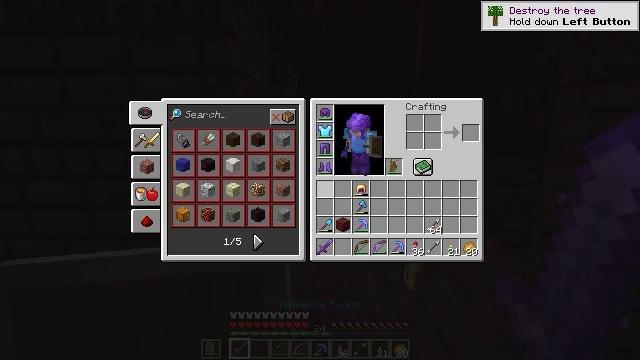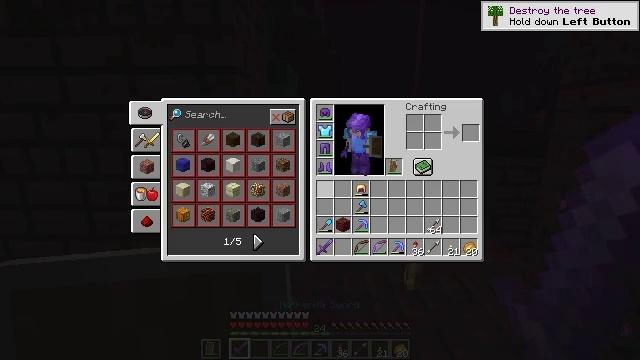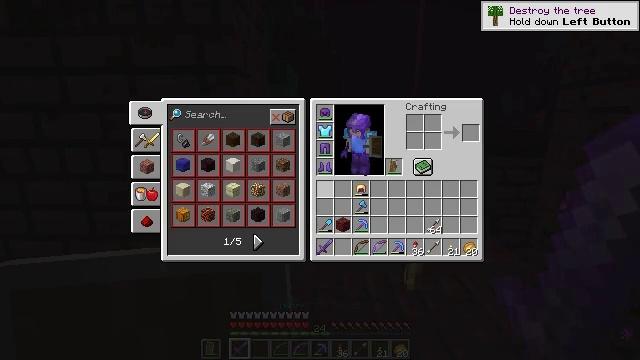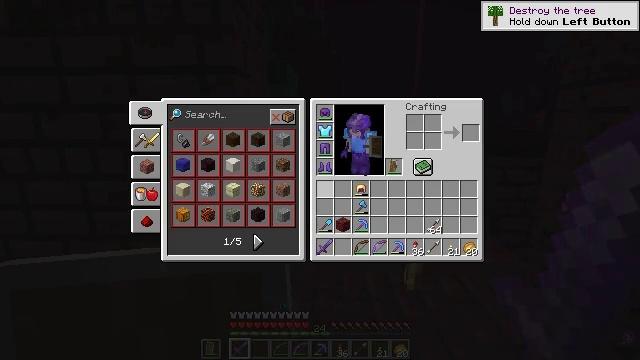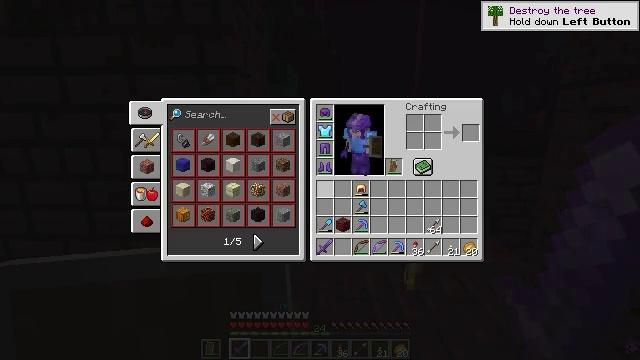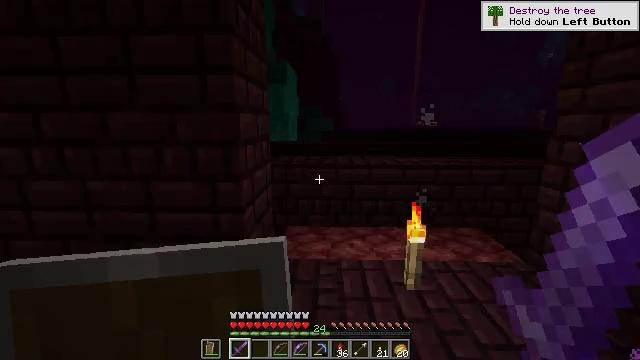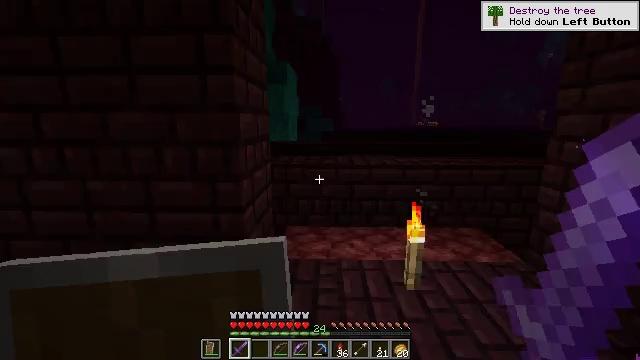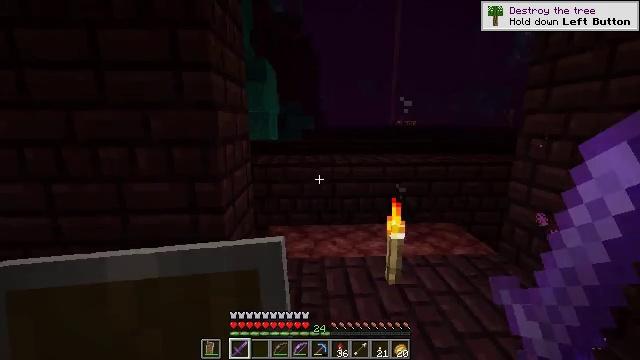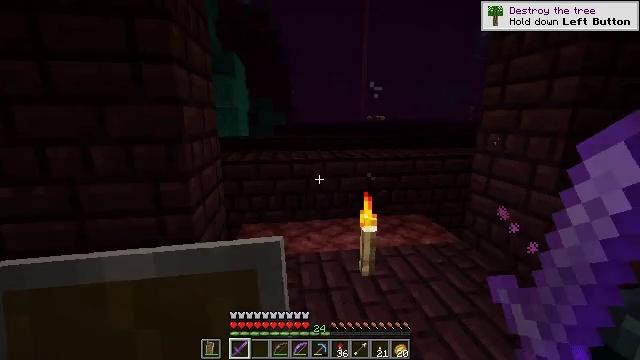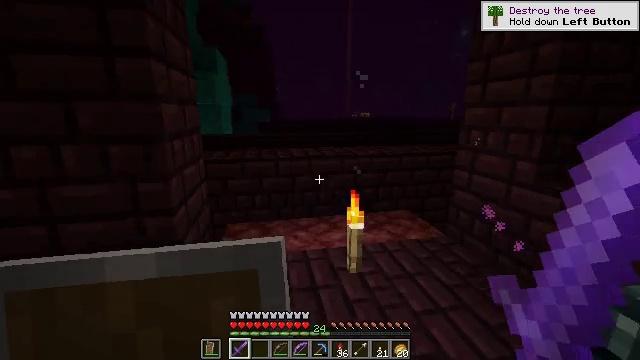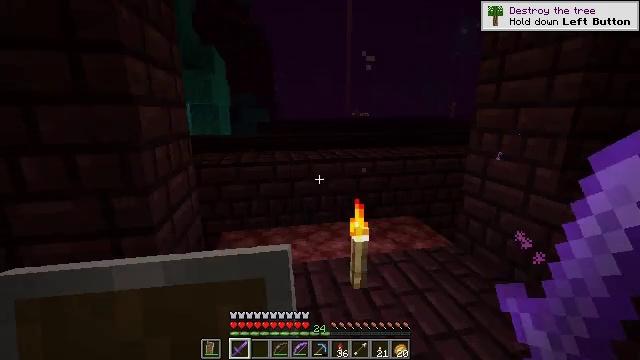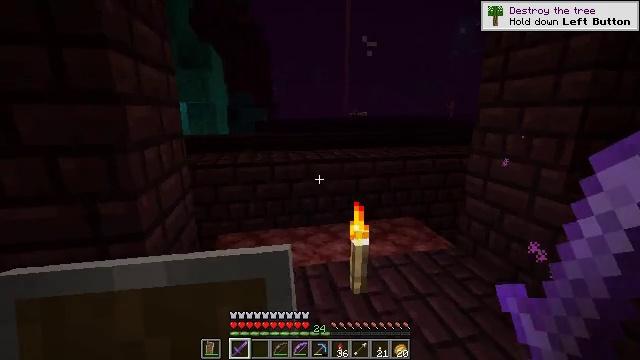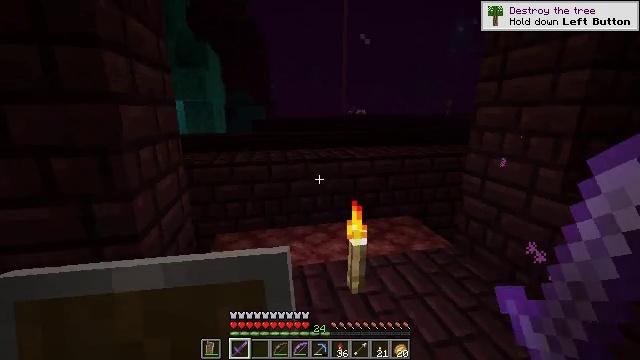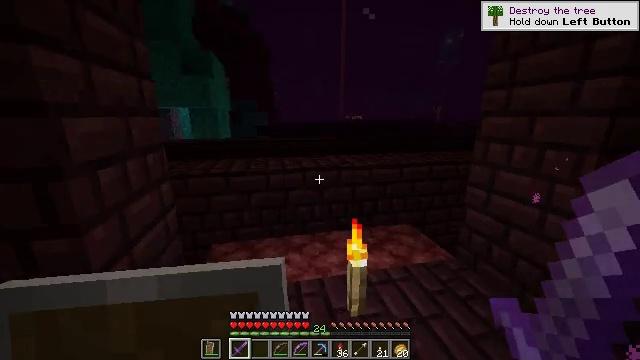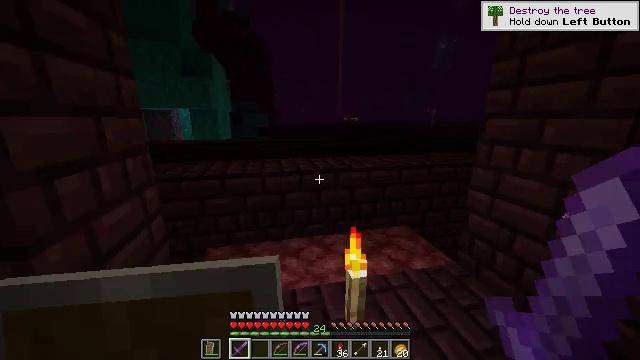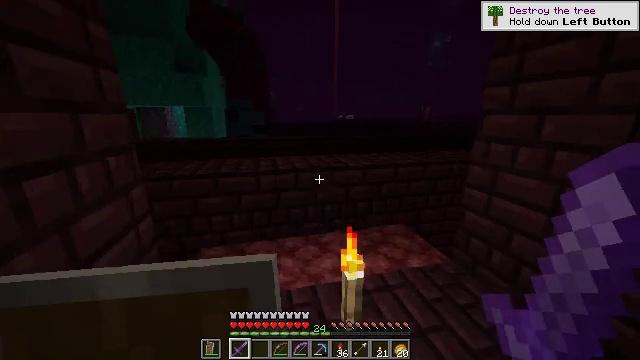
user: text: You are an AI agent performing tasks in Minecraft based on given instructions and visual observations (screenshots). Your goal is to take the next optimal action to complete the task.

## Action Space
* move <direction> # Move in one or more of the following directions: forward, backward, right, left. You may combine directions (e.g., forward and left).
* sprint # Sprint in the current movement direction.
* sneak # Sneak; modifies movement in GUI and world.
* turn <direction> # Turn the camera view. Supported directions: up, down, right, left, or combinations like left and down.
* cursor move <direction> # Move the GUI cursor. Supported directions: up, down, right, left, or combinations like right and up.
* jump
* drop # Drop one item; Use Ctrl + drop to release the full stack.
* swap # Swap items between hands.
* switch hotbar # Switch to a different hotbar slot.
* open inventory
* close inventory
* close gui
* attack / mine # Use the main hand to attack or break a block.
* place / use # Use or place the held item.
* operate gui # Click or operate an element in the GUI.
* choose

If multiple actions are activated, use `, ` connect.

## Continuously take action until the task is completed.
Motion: motion action
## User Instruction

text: Put out the fire.
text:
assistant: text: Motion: no_op
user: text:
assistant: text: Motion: no_op
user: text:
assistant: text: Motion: no_op
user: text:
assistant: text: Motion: no_op
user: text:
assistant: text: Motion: close inventory
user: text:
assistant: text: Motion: close inventory
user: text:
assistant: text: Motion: turn right, close inventory
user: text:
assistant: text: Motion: turn right
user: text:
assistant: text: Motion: move forward, turn right
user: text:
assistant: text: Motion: move forward
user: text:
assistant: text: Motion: no_op
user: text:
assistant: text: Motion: move forward
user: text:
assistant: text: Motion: move forward
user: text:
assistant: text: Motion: move forward
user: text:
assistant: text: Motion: move forward, turn right
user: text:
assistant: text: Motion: move forward, turn right and down
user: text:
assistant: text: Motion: move forward, turn right
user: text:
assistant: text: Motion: move forward
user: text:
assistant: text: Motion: move forward
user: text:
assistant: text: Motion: move forward, turn right
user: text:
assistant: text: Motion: move forward, turn right
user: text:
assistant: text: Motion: move forward, turn right
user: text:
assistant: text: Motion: move forward, turn right
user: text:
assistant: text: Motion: move forward and move left, turn right and down, jump
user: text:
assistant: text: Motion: move forward and move left, turn right, jump
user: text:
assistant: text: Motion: move forward and move left, turn right, jump
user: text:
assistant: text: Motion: move forward and move left, turn right
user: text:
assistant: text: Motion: move forward and move left, turn right
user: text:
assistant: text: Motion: move forward, turn right
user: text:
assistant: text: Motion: move forward, turn right